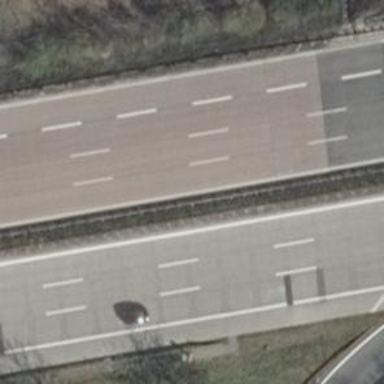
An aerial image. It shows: Motorway with concrete surface.